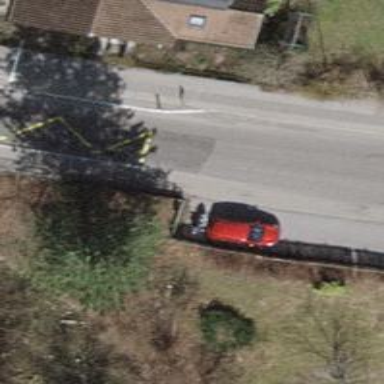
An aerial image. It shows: Tertiary road with asphalt surface and trolley wires.